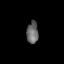
Tissue: lung
Cell type: T cells
Senescence score: 0.2259
Nuclear area (px): 257
Mean DAPI intensity: 101.856